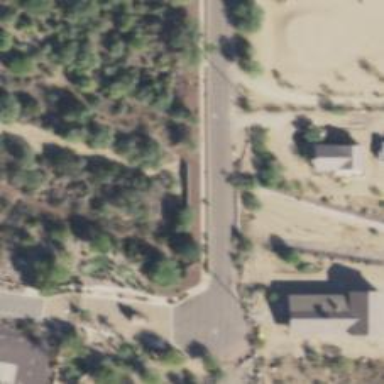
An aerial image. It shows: Residential road with asphalt surface that includes bridge.